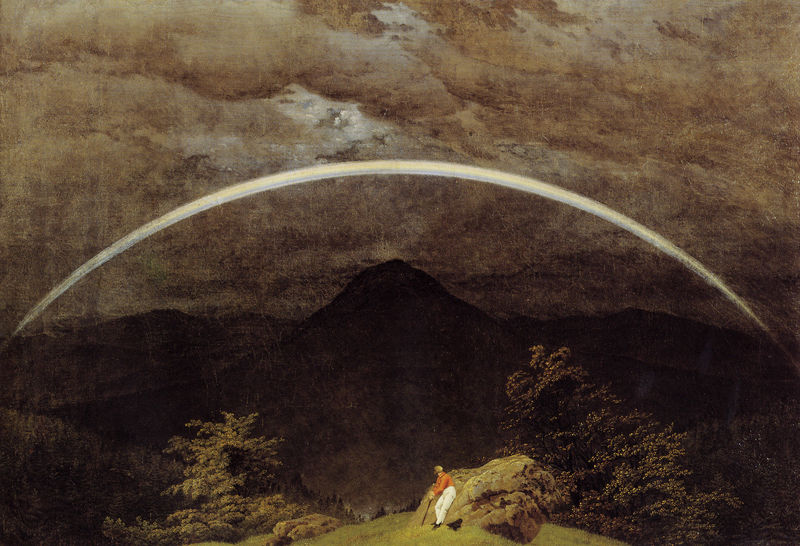
Titel: Gebirgslandschaft mit Regenbogen
Künstler: Caspar David Friedrich
Standort: Essen (Ruhr)
Institution: Museum Folkwang
Schlagwörter: baum, berg, dunkel, felsen, gemälde, gewitter, himmel, mann, schatten, vogel, weiß, wolken, bäume, grün, landschaft, braun, grau, hell, licht, nacht, orange, schwarz, symbol, blick, gras, rasen, rot, wiese, wolke, symbolismus, hemd, hose, blass, mensch, stein, öl, erde, ferne, hügel, natur, strauch, büsche, einsam, sonne, sträucher, person, tal, wald, stock, düster, bogen, gehstock, berge, fels, gebirge, gipfel, nebel, pause, rast, friedrich, romantik, beobachter, lehnen, sturm, untergang, unwetter, wetter, spitz, allein, gründ, regen, spitzweg, mond, höhe, bedeckt, lichtung, rückenfigur, sichel, spazierstock, mensche, braum, romantisch, wanderer, erscheinung, drohend, bergrücken, rabe, david, koch, seele, golf, bergen, poetik, regenbogen, weisen, rückfigur, gebrige, caspar, verhangen, lecuhten, anhöeh, golfspieler, mondbogen